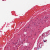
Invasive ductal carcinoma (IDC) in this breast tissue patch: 0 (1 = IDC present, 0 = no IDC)